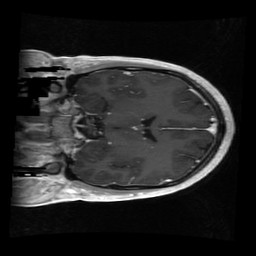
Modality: T1w
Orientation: coronal
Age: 51
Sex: female
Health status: ill